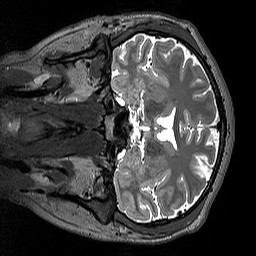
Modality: T2w
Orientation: coronal
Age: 25
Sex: male
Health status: healthy
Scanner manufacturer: siemens
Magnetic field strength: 3 T
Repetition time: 3.2 s
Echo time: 0.412 s